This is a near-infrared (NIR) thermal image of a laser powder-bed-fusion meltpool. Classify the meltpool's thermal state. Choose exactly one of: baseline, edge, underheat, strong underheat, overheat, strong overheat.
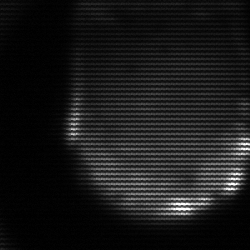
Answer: edge